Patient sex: M
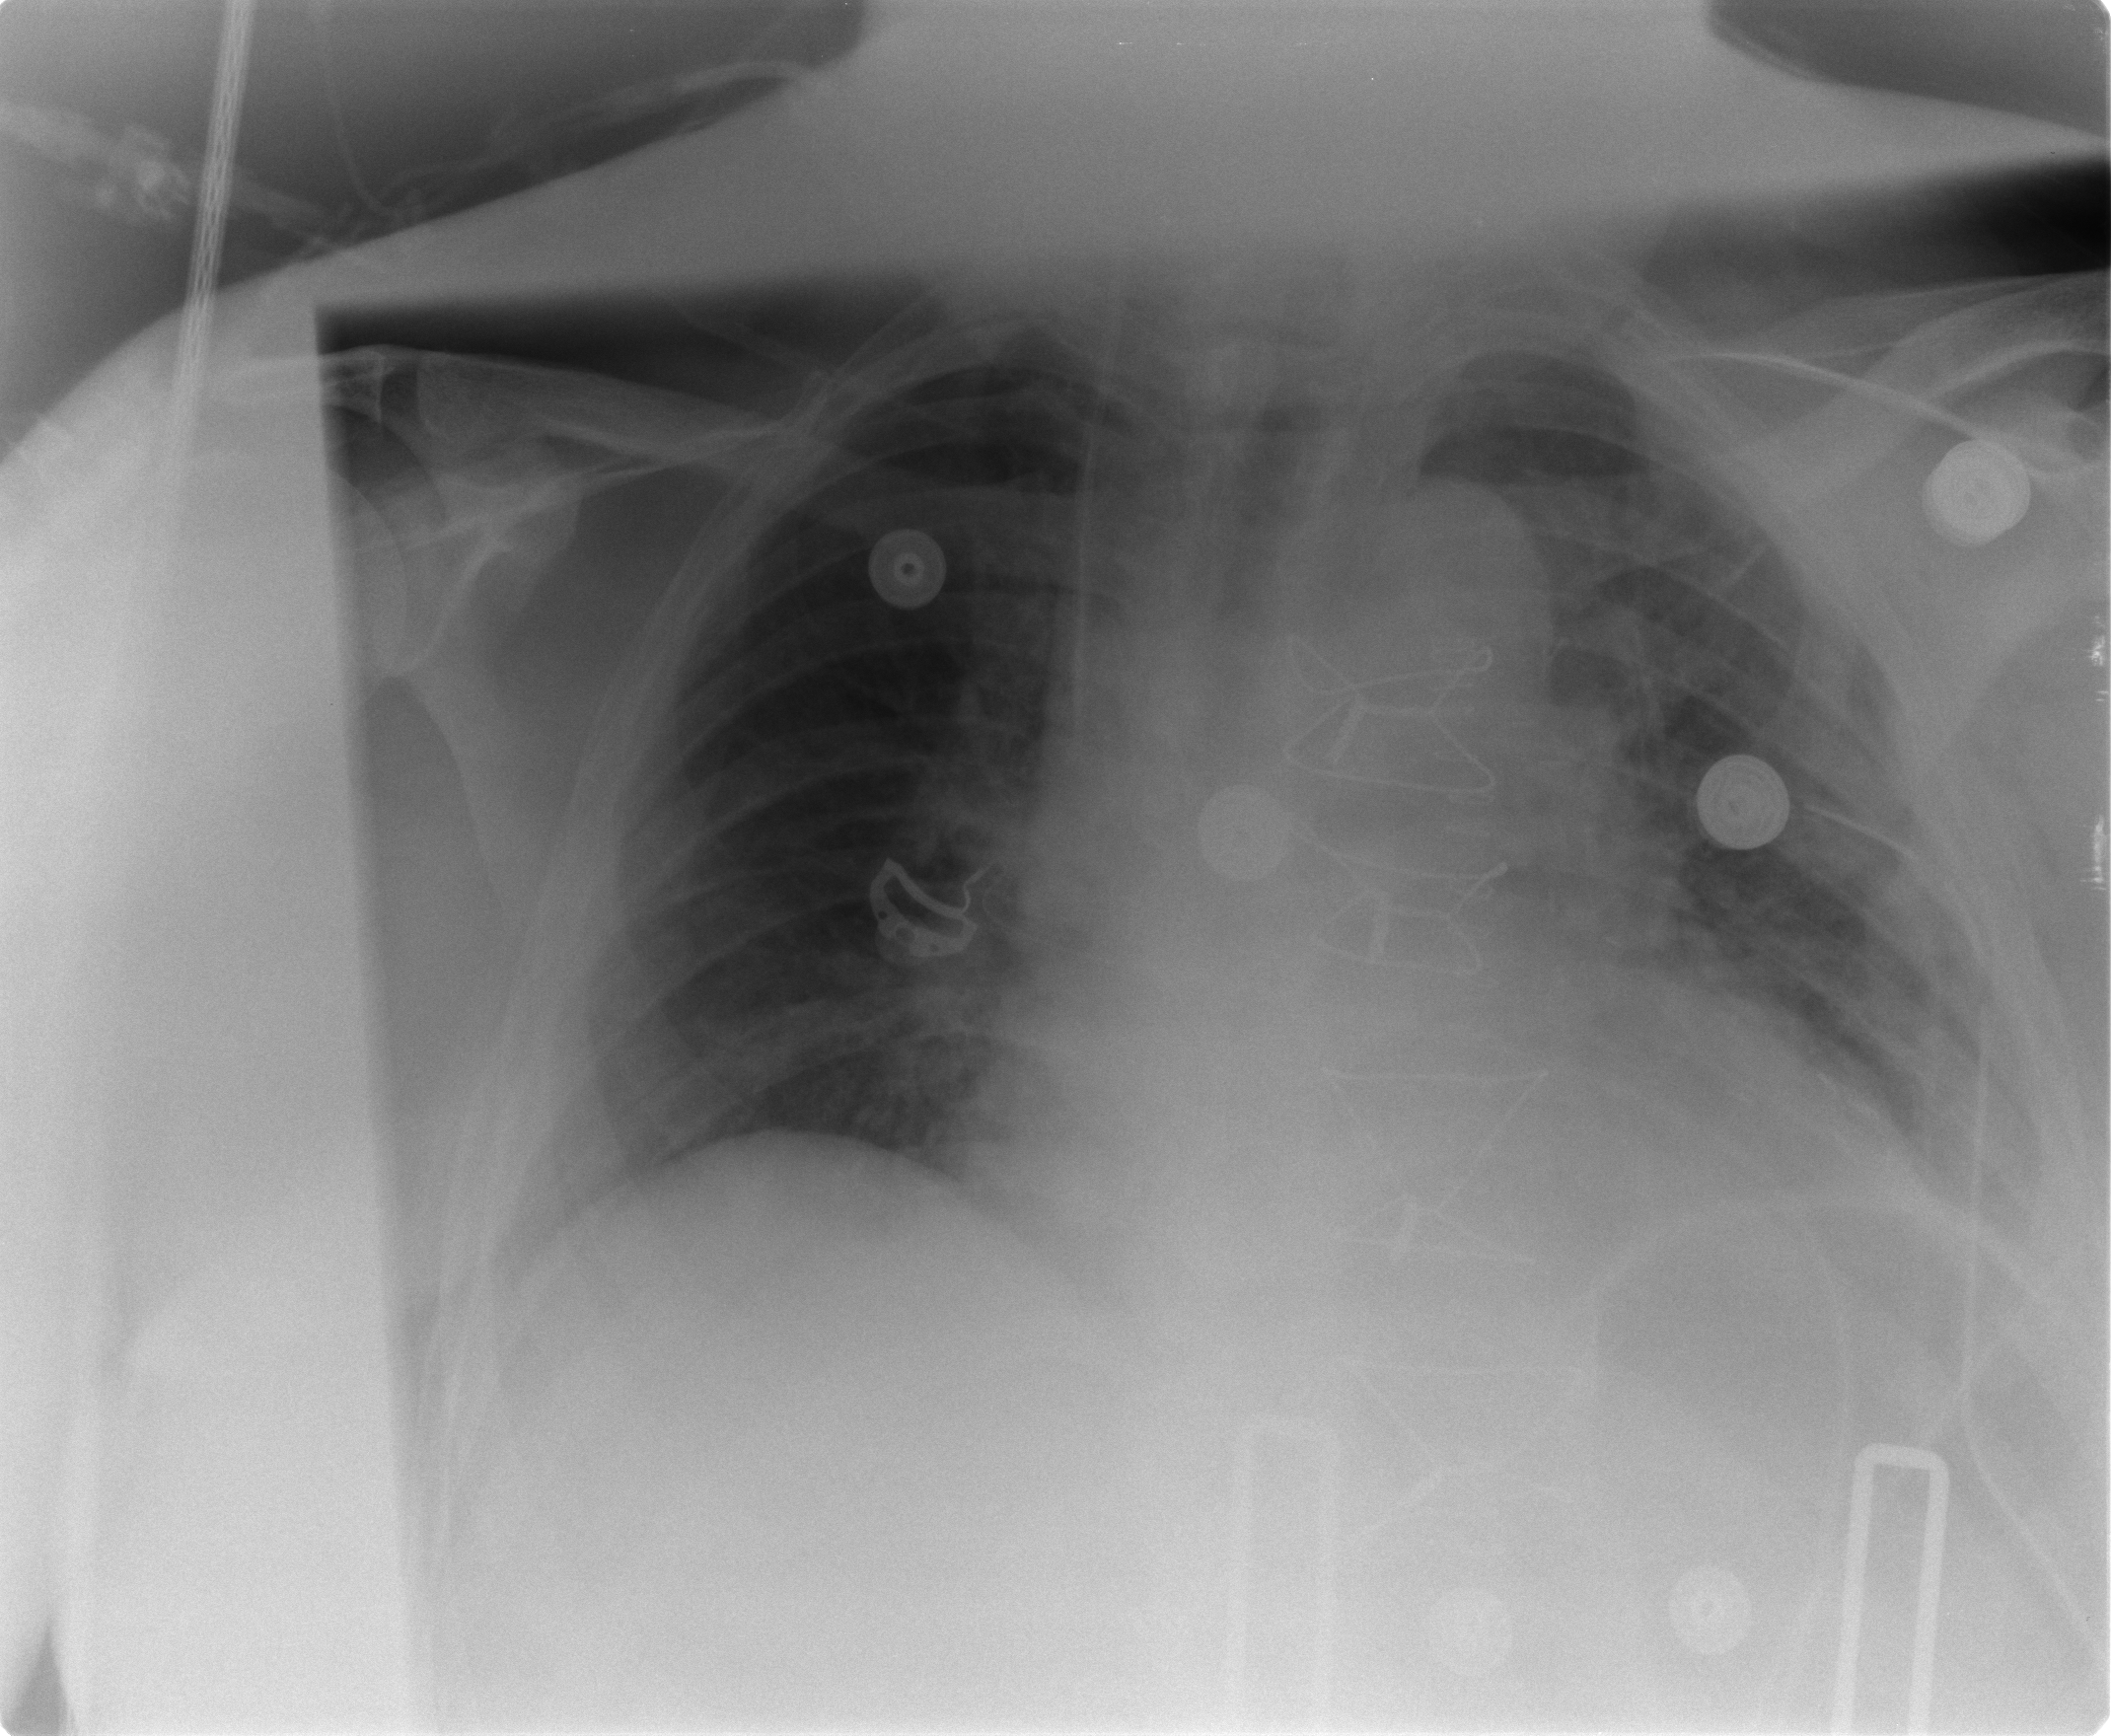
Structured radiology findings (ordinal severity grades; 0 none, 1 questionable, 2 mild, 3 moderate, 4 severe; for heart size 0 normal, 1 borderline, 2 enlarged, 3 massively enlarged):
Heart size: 2
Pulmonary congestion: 2
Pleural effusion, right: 0
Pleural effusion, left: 2
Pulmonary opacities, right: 0
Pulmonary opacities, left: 2
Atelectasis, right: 2
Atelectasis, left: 3